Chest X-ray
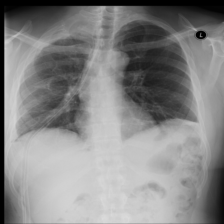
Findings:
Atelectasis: positive
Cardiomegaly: negative
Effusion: negative
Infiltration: negative
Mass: negative
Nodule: negative
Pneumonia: negative
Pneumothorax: negative
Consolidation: negative
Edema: negative
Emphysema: negative
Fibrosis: negative
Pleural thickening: positive
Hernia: negative